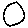
Label: circle